Question: I came accross a bit of a problem and couldn't find a satisfying answer anywhere.
I'm looking to find the points contained between two curves, with the fact that both curves are kind of parametric, and don't have the same number of x-elements.
The matplotlib function 'fill' works perfectly to fill with polygons the area between the curves. I've stumbled upon the 'contains_point' function from 'matplotlib_path', but I can't find a way to get the properties of the 'matplotlib.patches.Polygon' output from 'fill' to use it.
Is there a way to use this, or should I take another approach possible, by doing directly what the 'fill' function does to obtain the polygon (but how) ?
Plot illustating the problem:

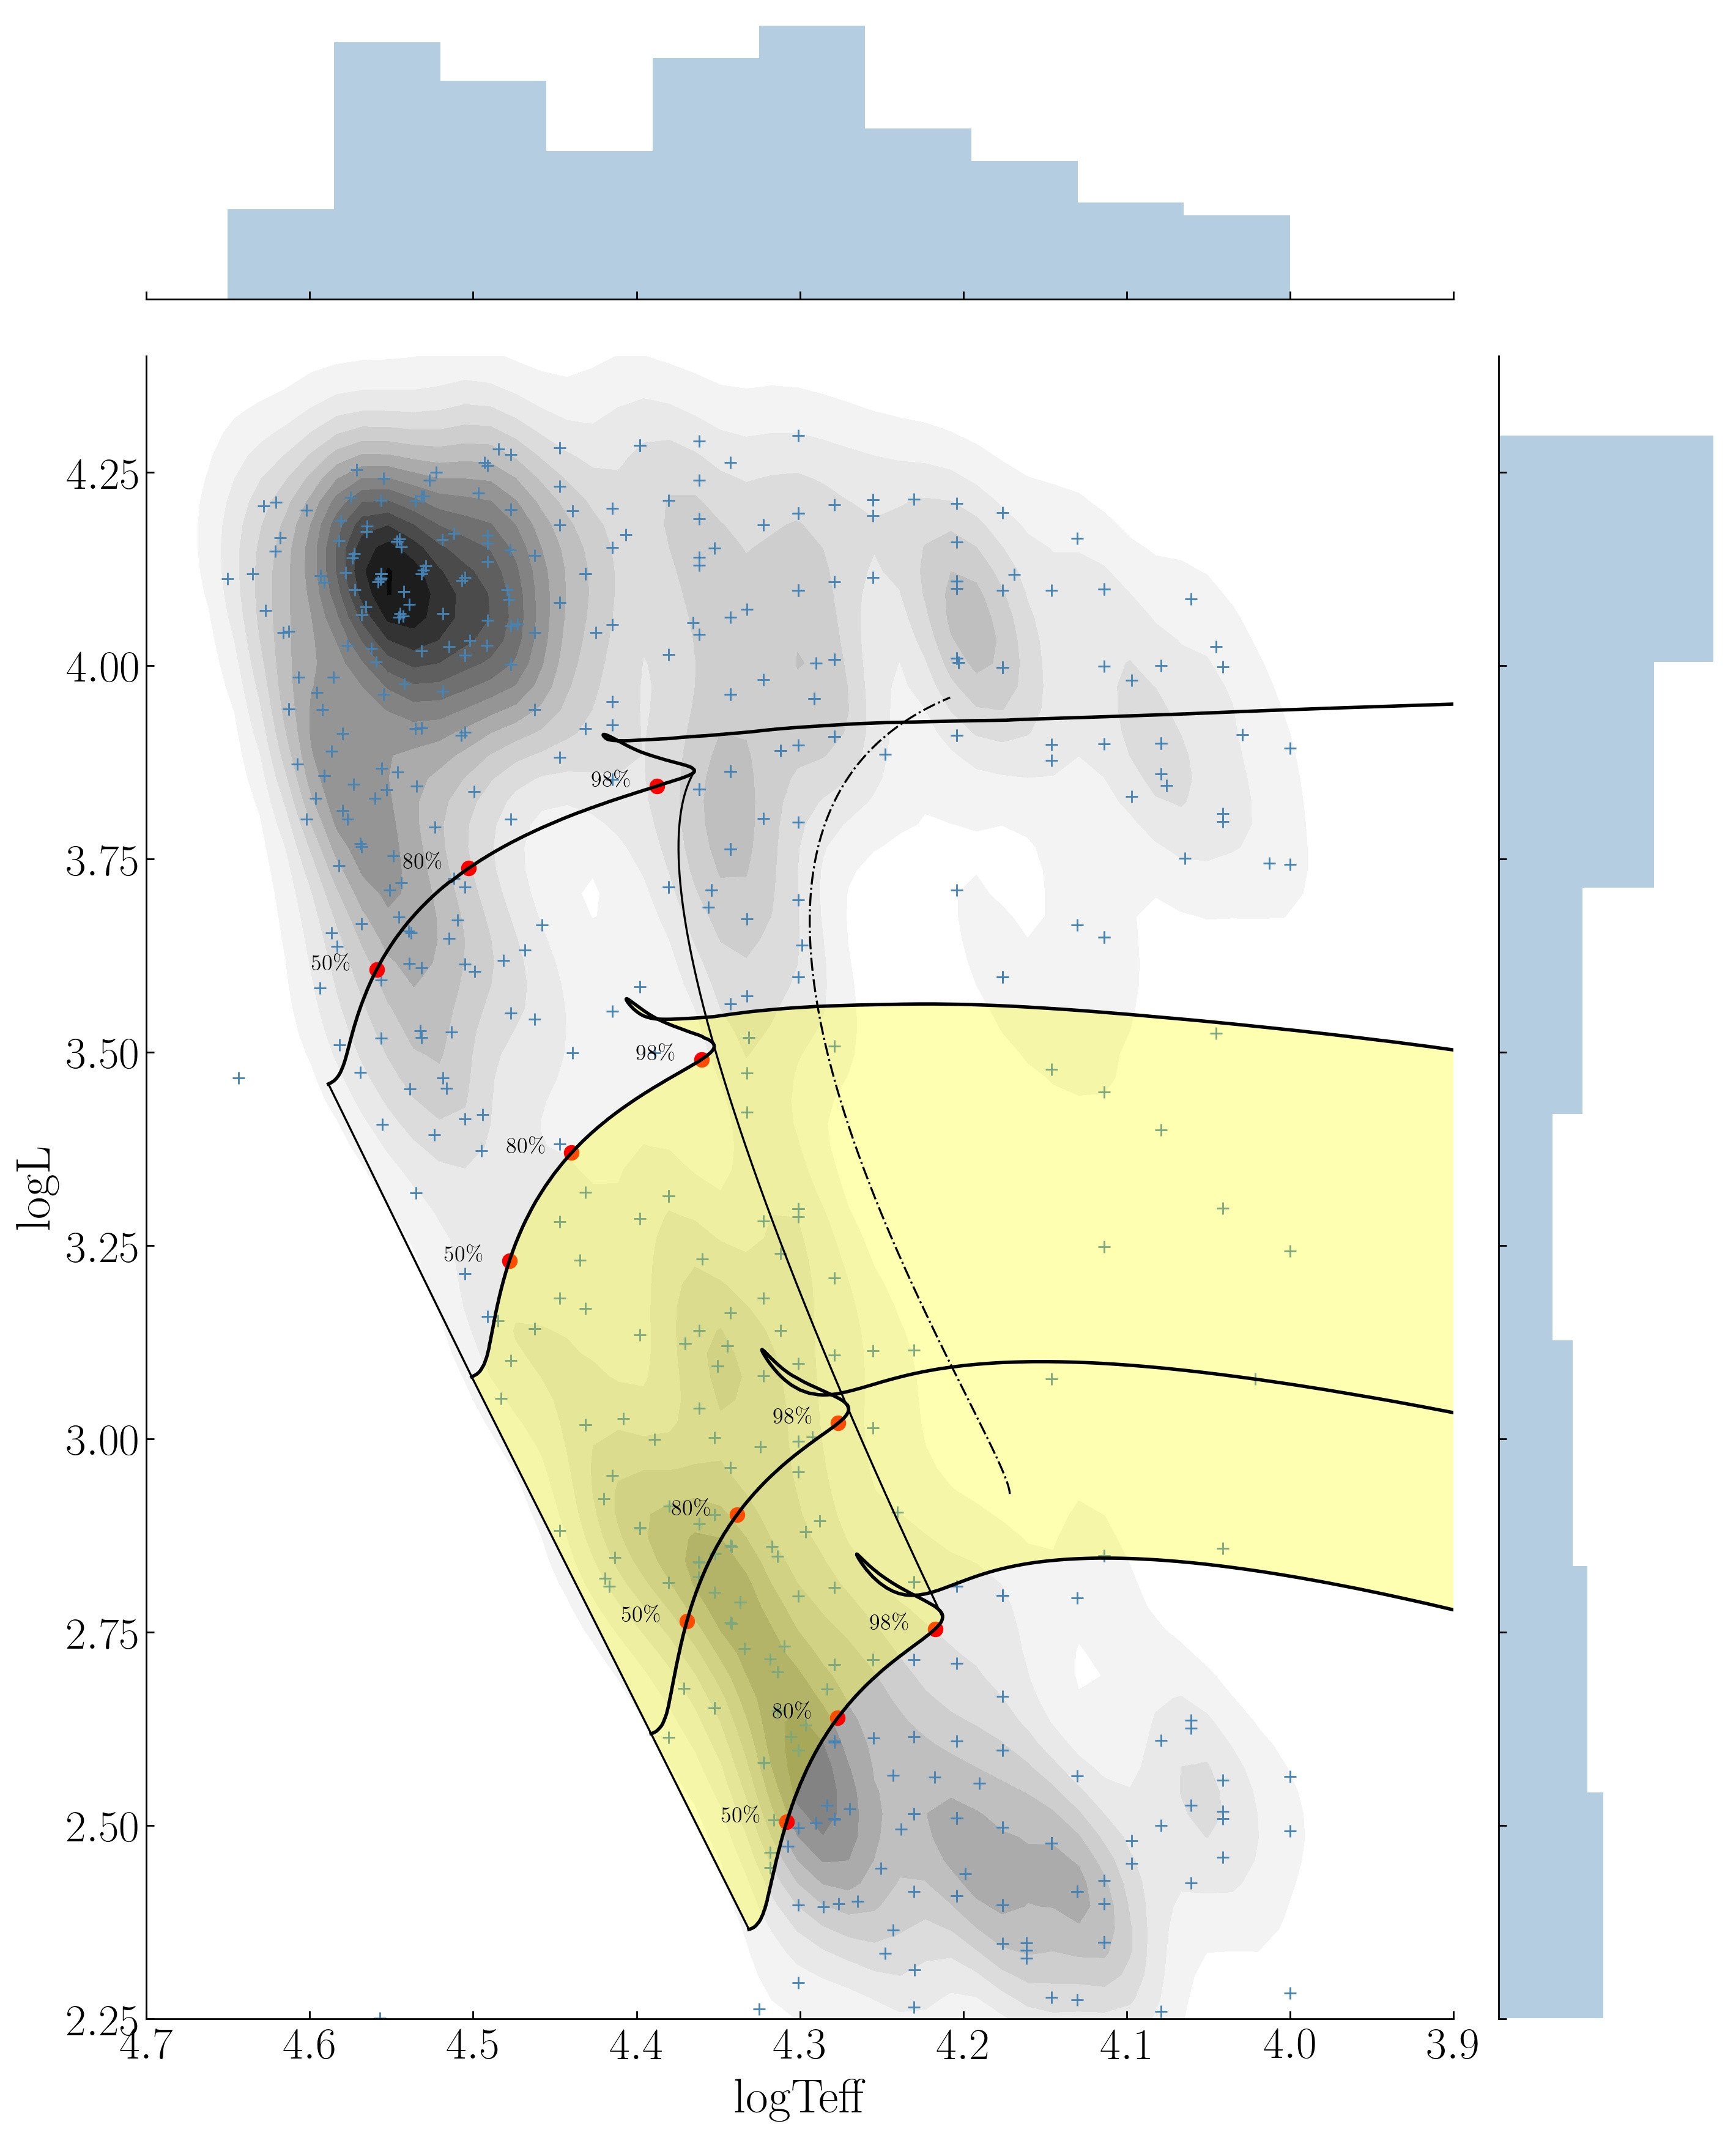
Answer: For anyone interested, I managed to resolve my problem.
Using 'shapely' and 'descartes' (a simple pip install do the trick),
'''
from shapely.geometry.polygon import Polygon
from shapely.geometry import Point
from descartes import PolygonPatch
'''
you can create the needed polygon with 'Polygon' function by feeding it a tuple filed with x and y of both curves appended. You can create the polygon patch with the 'PolygonPatch' function from shapely and plot it using:
'''
ax.add_patch(name_of_your_patch)
'''
To check if a point is included inside the polygon, you can create a 'Point' object with shapely and the function:
'''
name_of_your_polygon.contains(point)
'''
will return a boolean.
Here is an example script (remember to import 'shapely' and 'descartes'):
'''
main=rand(4,2)
main=tuple(map(tuple,main)) #Transform into tuple
poly=Polygon(main) #Create filling Polygon
poly_patch=PolygonPatch(poly) #Create Polygon Patch
fig = plt.figure()
ax = fig.add_subplot(111)
ax.add_patch(poly_patch) #Draws the patch
point=Point(0.5,0.5)
print(poly.contains(point))
ax.scatter(0.5,0.5,s=10000,color='gold',marker='+')
'''
In the case I plotted below, the 'poly.contains(point)' function returns 'True'.
<URL>